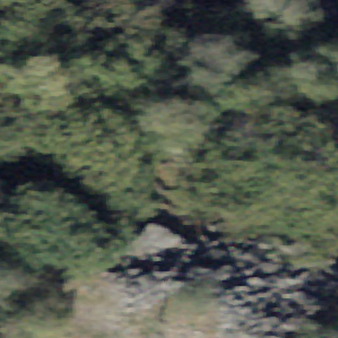
Label: bouldering_area